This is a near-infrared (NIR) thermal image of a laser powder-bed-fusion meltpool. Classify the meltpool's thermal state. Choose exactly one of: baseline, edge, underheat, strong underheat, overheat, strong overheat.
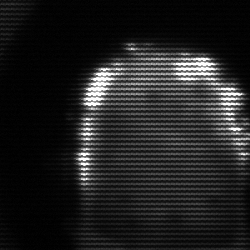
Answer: baseline